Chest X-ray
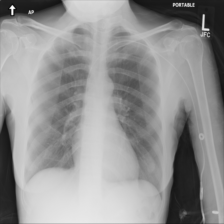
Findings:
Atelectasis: negative
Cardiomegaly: negative
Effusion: negative
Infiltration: negative
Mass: negative
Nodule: negative
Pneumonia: negative
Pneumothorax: negative
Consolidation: negative
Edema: negative
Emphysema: negative
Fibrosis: negative
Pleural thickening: negative
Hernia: negative